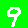
Digit: 9